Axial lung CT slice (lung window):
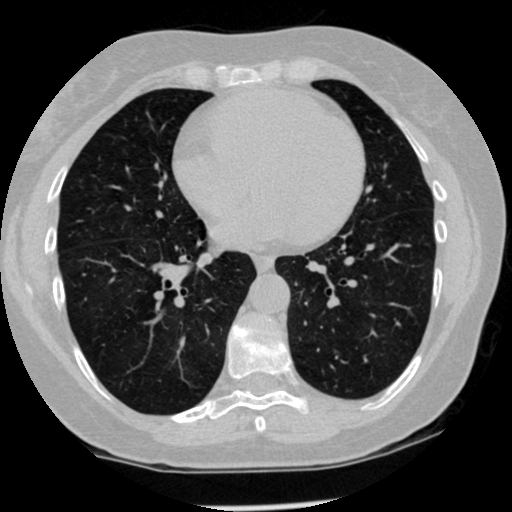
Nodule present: no